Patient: sex M, age 65
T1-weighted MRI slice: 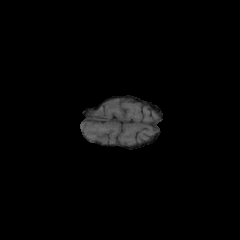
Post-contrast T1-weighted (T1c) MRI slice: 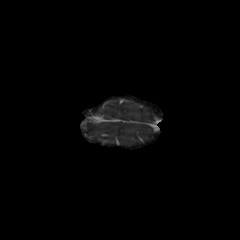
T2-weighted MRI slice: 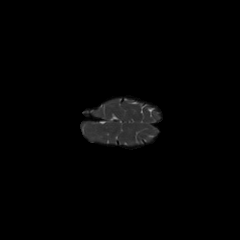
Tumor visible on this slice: no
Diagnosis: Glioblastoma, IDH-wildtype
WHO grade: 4